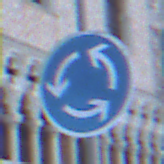
Verkehrszeichen: Kreisverkehr
Umgebung: Outdoor, Urban
Tageszeit: Dawn
Wetter: Clear
Licht: Natural
Jahreszeit: NotSpecified
Kontrast: LowContrast